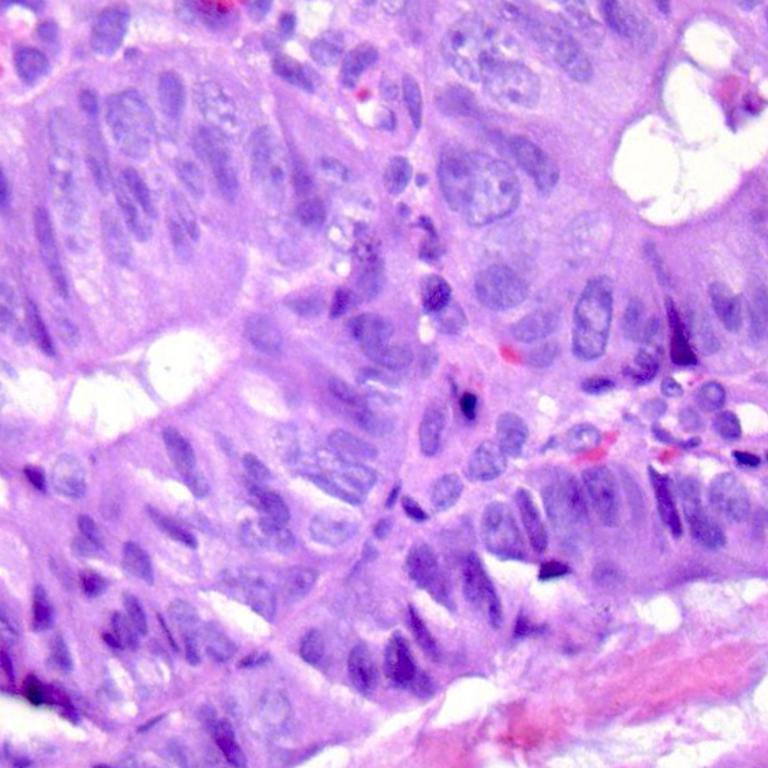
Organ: colon
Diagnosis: adenocarcinomas